Question: I'm following the installation guide for BugZilla at <URL>.
I'm trying to install BugZilla on my Windows 2008 server. I've installed Perl 4.17, Apache for windows 2.2.25 and BugZilla 4.4.1. I'm at the point of running the command
'''
C:ugzilla>perl checksetup.pl
'''
But when I run this command I get

I've then tried to install the package using
> ppm install DBI
but I get the message saying "No missing packages to install"
Where am I going wrong ?
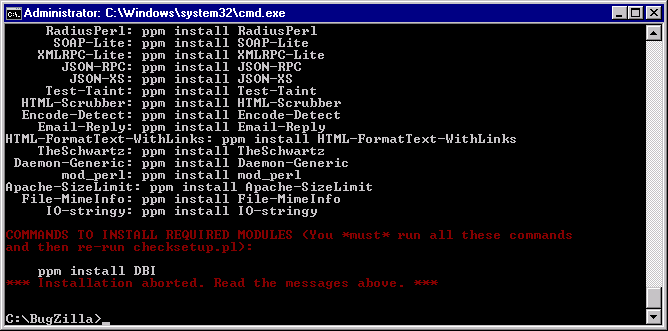
Answer: I managed a work around by commenting out the version check. It appears that this is a bug
<URL>